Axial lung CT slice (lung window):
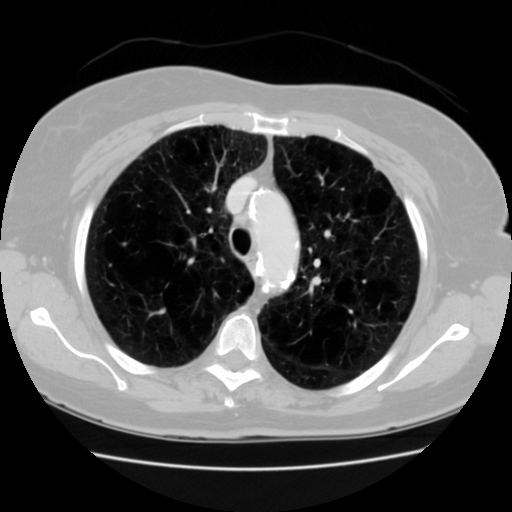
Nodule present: no